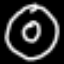
Label: donut